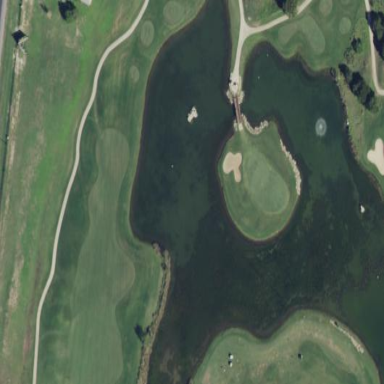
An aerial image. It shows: Golf rough area.